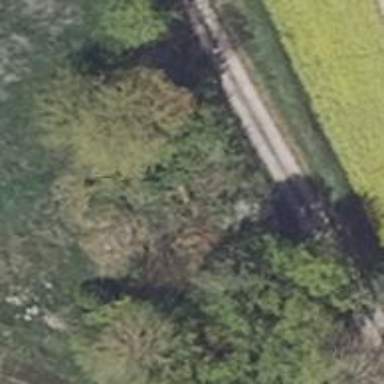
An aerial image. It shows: Deciduous tree with broadleaved leaves.